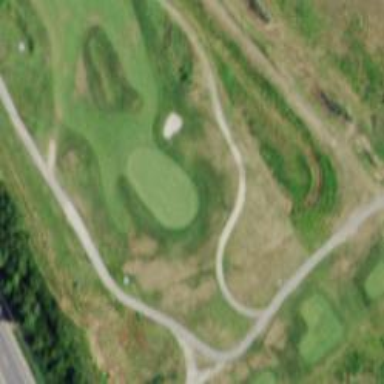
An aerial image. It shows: Service road designated as golf cart path.